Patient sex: F
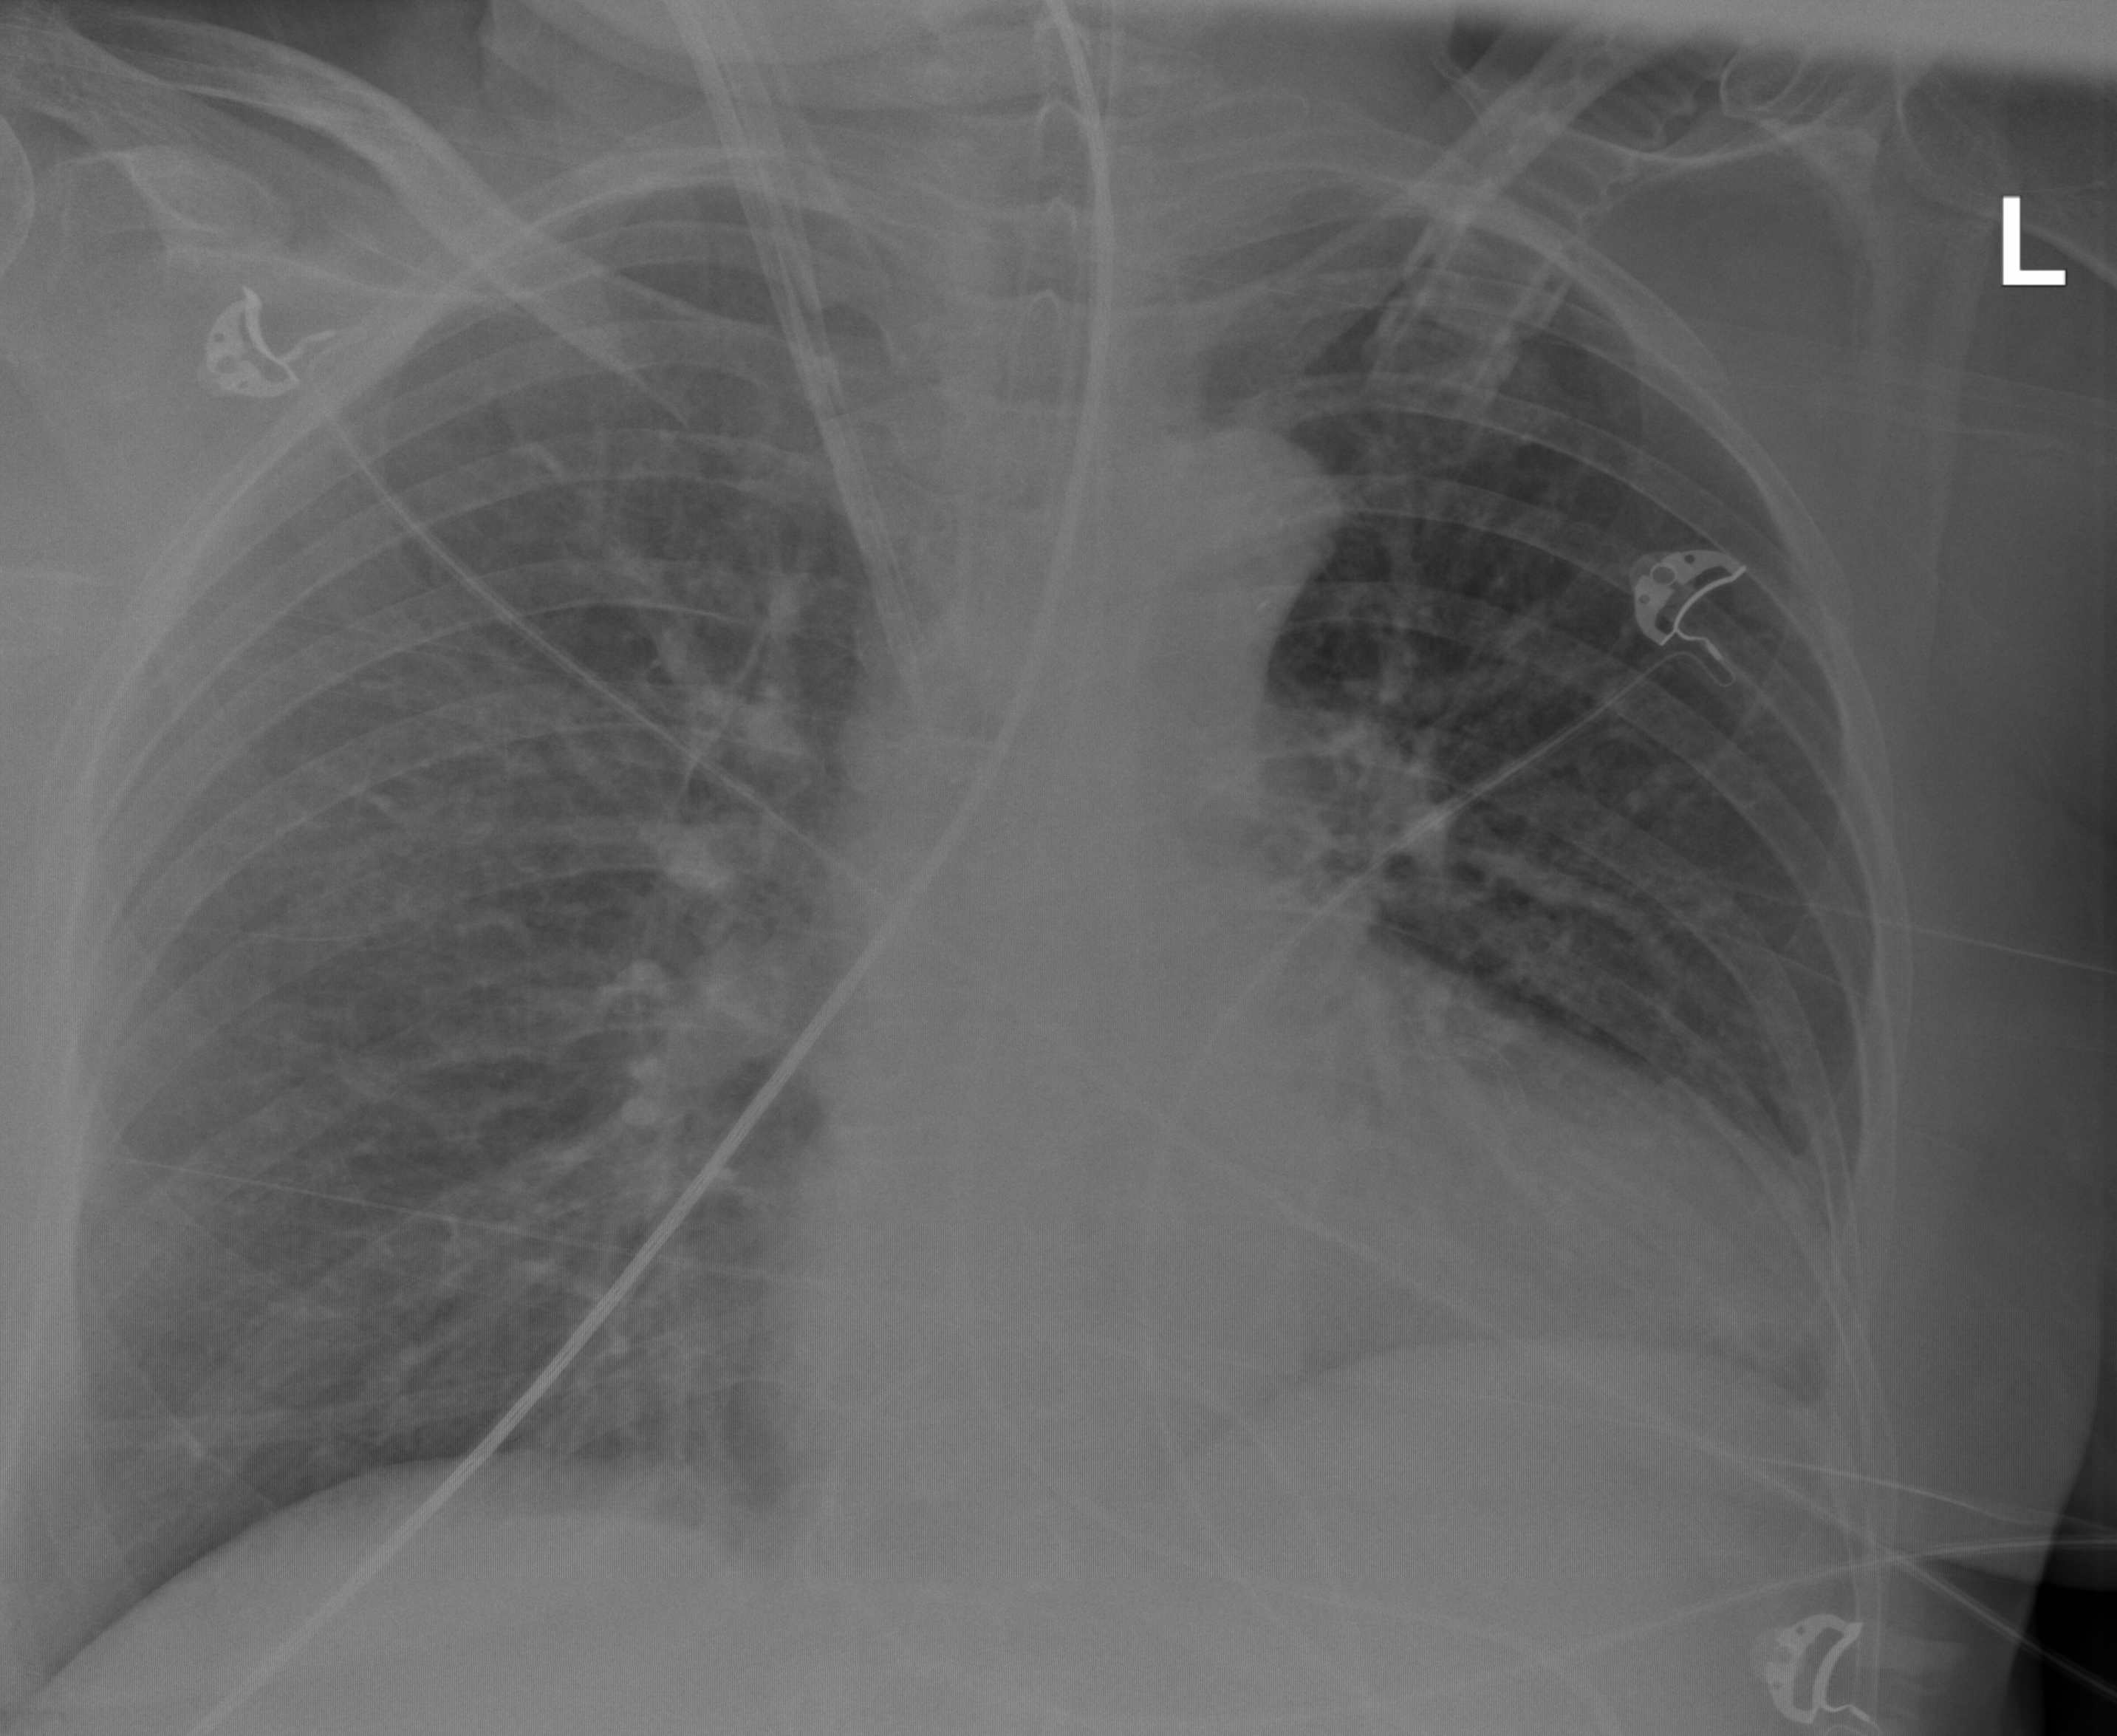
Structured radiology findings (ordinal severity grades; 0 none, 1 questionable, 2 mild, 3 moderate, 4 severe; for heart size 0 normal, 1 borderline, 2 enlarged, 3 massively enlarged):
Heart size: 2
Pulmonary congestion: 2
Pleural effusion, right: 0
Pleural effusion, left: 0
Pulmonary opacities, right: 2
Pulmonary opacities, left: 0
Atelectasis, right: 0
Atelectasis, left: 0